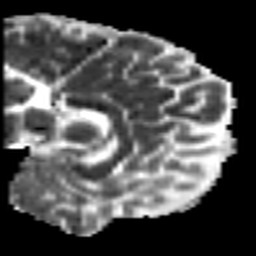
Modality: MD
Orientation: sagittal
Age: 21
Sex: male
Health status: healthy
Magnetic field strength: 3 T
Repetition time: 7 s
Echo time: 0.0926 s